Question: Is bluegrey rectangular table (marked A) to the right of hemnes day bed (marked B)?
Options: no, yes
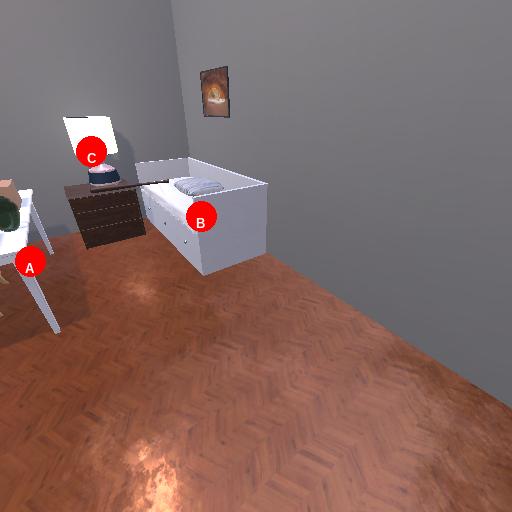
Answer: no